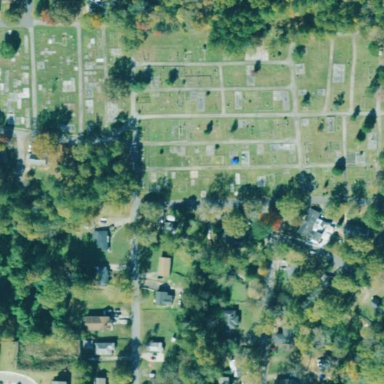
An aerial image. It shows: Cemetery.